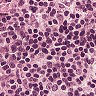
Metastatic tissue present: no